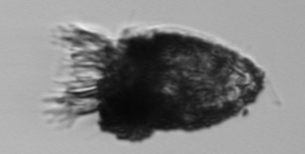
Label: Stenosemella_pacifica